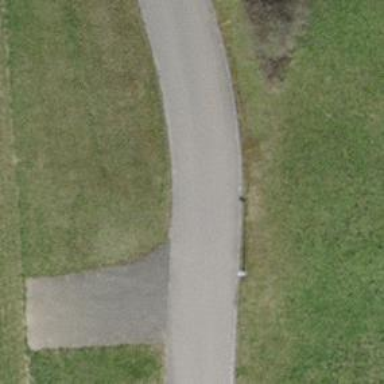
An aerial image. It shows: Residential road.